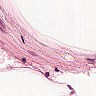
Metastatic tissue present: no